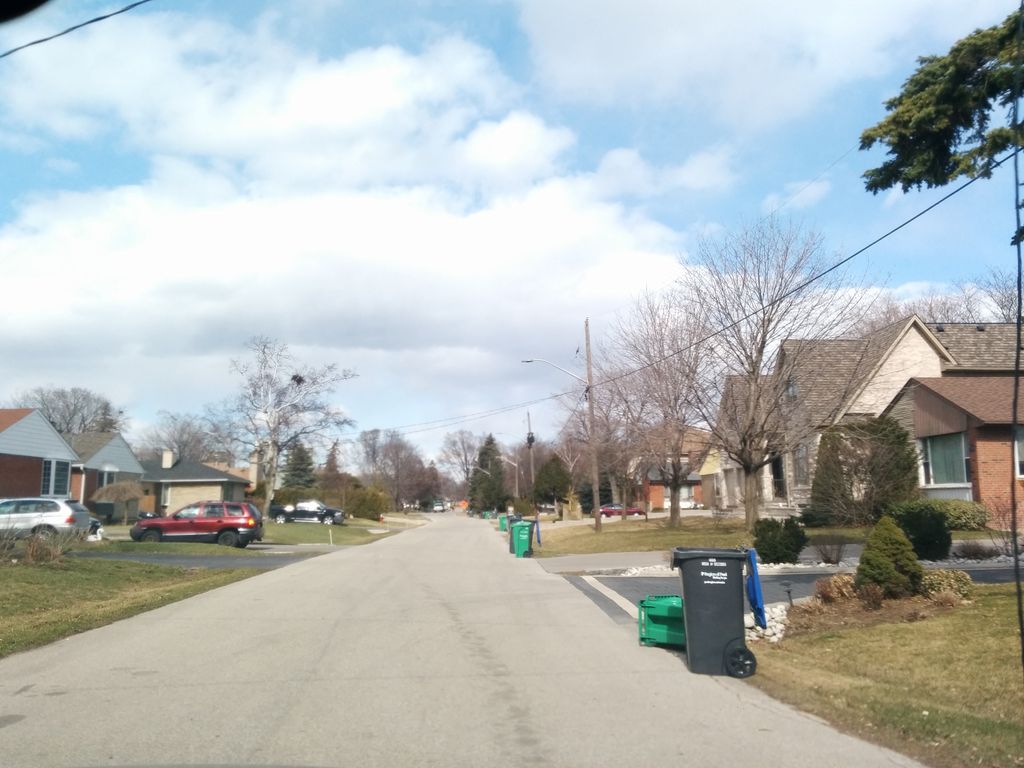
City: toronto